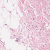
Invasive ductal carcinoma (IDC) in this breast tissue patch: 0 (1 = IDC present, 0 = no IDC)